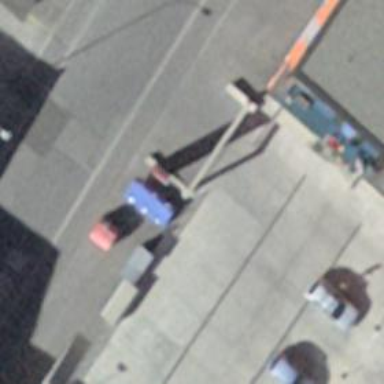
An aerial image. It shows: Recycling container for recycling.